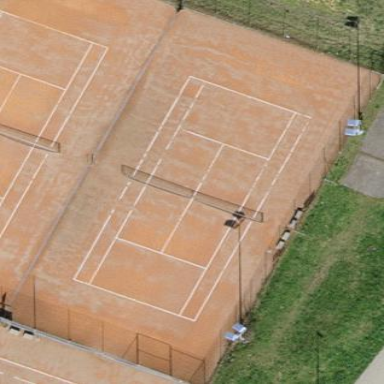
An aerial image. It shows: Tennis court in leisure pitch.